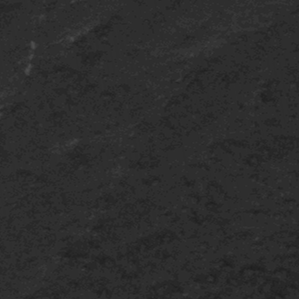
Label: frost